Question: I have a problem with QToolbar and QAction. I'm trying to show an action with a icon but the icon is not showing.
This is my qrc and code example (I'm using PySide2):
'''
<!DOCTYPE RCC><RCC version="1.0">
<qresource prefix="/iconos">
<file alias="vista-inicial.svg">iconos/cubo.svg</file>
<file alias="cubo.png">iconos/3d.png</file>
</qresource>
</RCC>
'''
'''
import sys
from PySide2 import QtCore, QtWidgets, QtGui
class MyWidget(QtWidgets.QWidget):
def __init__(self):
super().__init__()
toolbar = QtWidgets.QToolBar()
toolbar.setToolButtonStyle(QtCore.Qt.ToolButtonIconOnly)
toolbar.setIconSize(QtCore.QSize(24, 24))
accion_vista_inicial = QtWidgets.QAction(QtGui.QIcon(":iconos/cubo.png"), "Vista Inicial", self)
toolbar.addAction(accion_vista_inicial)
layout = QtWidgets.QVBoxLayout()
layout.addWidget(toolbar)
layout.addWidget(QtWidgets.QLabel("Test"))
self.setLayout(layout)
self.show()
def main():
app = QtWidgets.QApplication(sys.argv)
test = MyWidget()
sys.exit(app.exec_())
if __name__ == "__main__":
main()
'''
And finally a little screenshot:

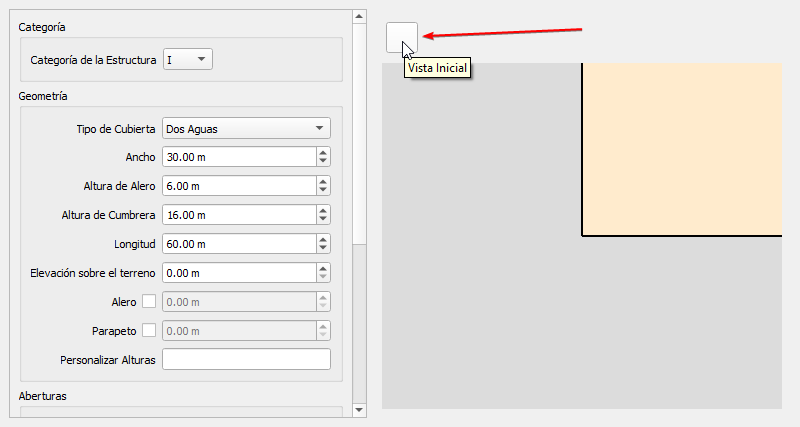
Answer: You need to convert the .qrc into .py and import it into your script:
'''
pyside2-rcc resource.qrc -o resource_rc.py
'''
'''
import sys
from PySide2 import QtCore, QtWidgets, QtGui
import resource_rc
# ...
'''